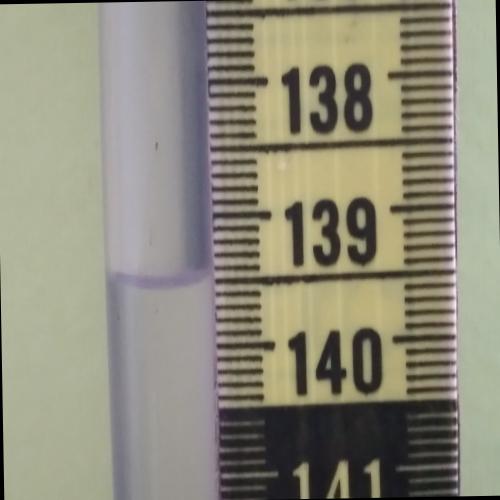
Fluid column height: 139.5 cm